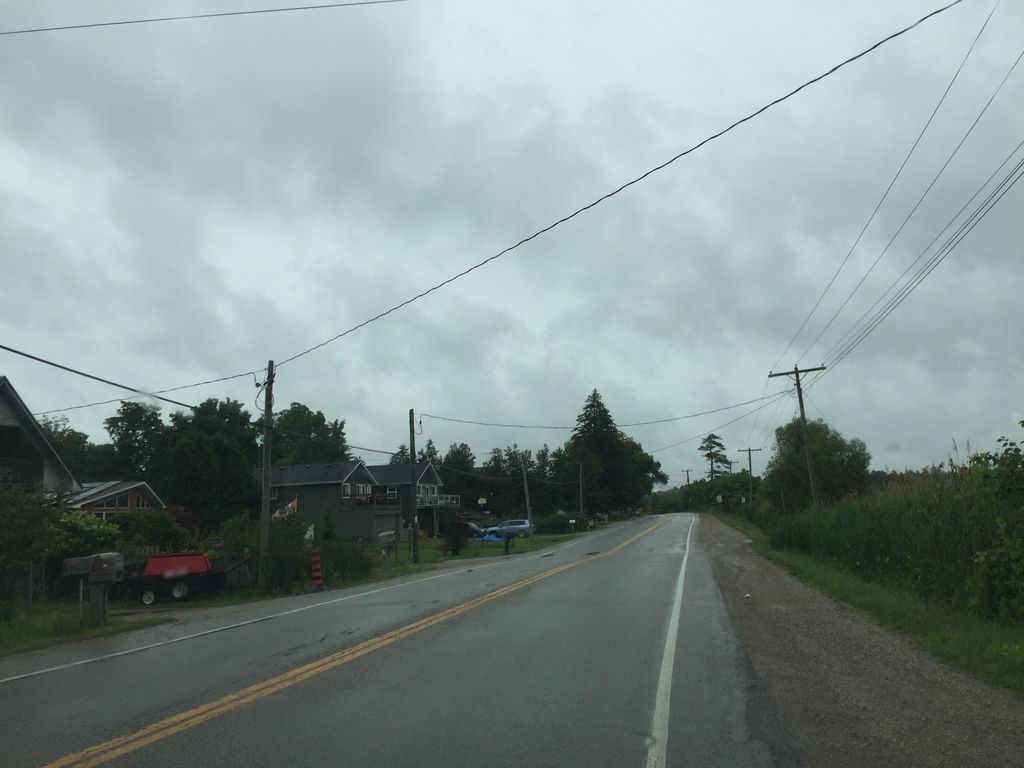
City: kitchener-waterloo